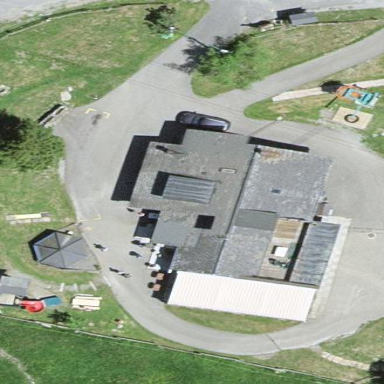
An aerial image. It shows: Building that houses restaurant.